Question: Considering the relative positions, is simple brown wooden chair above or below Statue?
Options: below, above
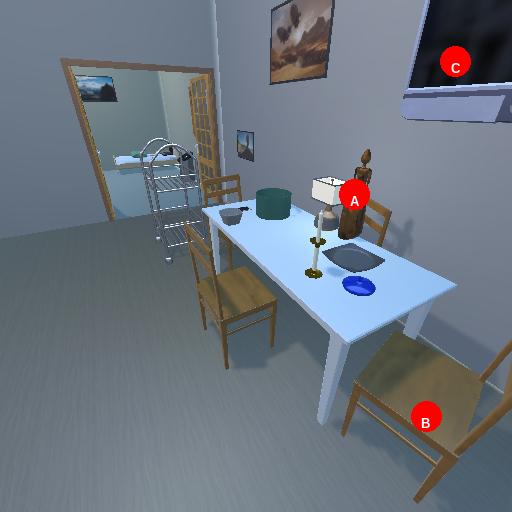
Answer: below